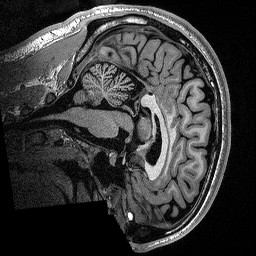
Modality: T1w
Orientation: sagittal
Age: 25
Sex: male
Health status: healthy
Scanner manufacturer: siemens
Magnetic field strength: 1.5 T
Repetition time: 2.73 s
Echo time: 0.00357 s